В этой задаче изучается поведение давления в жидкости, связанное с волнами в трубе. В заданиях рассматривается гидравлический удар, который проявляется при медленном и быстром перекрытии управляющих клапанов. В задаче изучаются невязкие жидкости и их течение. Оно одномерное. Считайте, что трубы и клапаны жесткие, однако сжимаемость жидкости нужно иногда учитывать. Пусть элемент жидкости объема $V_0$ находится в равновесии при давлении $P_0$. Тогда если давление изменится на $\Delta P$, то его объем изменится на $\Delta V$, и он будет пропорционален $\Delta P$: $$\Delta P = -B~ \frac{\Delta V}{V_0}$$ где $B$ — модуль всестороннего сжатия жидкости. Для воды можно считать, что плотность в состоянии равновесия равна$\rho_0=1.0\times 10^3~\rm кг/м^3 $ и $B=2.2 ~\rm ГПа$.
Часть A. Избыточное давление и распространение волны давления (2.2 балла) По цилиндрической трубе длины $L$ в установившемся режиме течет вода в направлении $+x$. Ее скорость $v_0$, плотность $\rho_0$ и давление $P_0$. Как показано на рисунке 1, труба соединена с резервуаром глубины $h$, а второй конец трубы открывается в атмосферу, где давление равно $P_a$. Пусть клапан на конце трубы мгновенно закрывают, и прилегающий к клапану элемент воды испытывает скачок давления $\Delta P_{\rm s} \equiv P_{\rm1} -P_{\rm 0}$ и скорости $\Delta v =v_1- v_0$, причем $v_{\rm1} \le 0$. Это вызывает продольную волну избыточного давления $\Delta P_{\rm s}$, распространяющуюся в направлении $-x$ со скоростью $c$.
Избыточное давление $\Delta P_{\rm s}$ и скачок скорости $\Delta v$ связаны следующим образом: $\Delta P_{\rm s} = \alpha \rho_0 c \Delta v$. Скорость распространения $c$ представима в виде $c = \beta + \sqrt{\gamma B/\rho_0}$. Найдите $\alpha, \beta$ и $\gamma$. Найдите $\alpha, \beta$ и $\gamma$. Найдите $\alpha, \beta$ и $\gamma$.
Часть B. Модель клапана, управляющего потоком (1 балл) На рисунке 2 показана модель клапана $\rm {T}$ и поток жидкости через него. Клапан представляется в виде короткого отрезка $\Delta L$, радиуса $R$ на конце $A$ трубы. Выходное отверстие клапана имеет коническую форму, радиус суженной части равен $r$. Клапан открывается в атмосферу, где давление равно $P_a$. Силой тяжести, действующей на текущую жидкость, можно пренебречь. Жидкость считать несжимаемой, а поток установившимся. Элемент жидкости на входе в клапан имеет скорость $v_{\rm in}$, давление $P_{\rm in}$ и плотность $\rho_0$. На рисунке 2 линии тока и нормали к ним приведены только в качестве иллюстрации общей картины потока.  Известно, что после выхода струи из клапана в атмосферу, ее сечение будет уменьшаться, пока не достигнет минимального значения, когда линии тока оказываются снова параллельными. В этот момент скорость потока равна $v_c$, а радиус сечения потока равен $r_{\rm c} =r\sqrt C_{\rm c}$. Здесь $ C_{\rm c}$ — , и он зависит от отношения $r/R$ и угла $\beta$. Зависимость приведена в Таблице 1.
Рассчитайте $c$ и $\Delta P_s$, если параметры течения воды следующие: $v_0=4.0~{\rm м/с}$ и $v_1 = 0$.
Часть С. Гидравлический удар при быстром закрытии клапана (1.8 балла) Рассмотрим снова систему труба-резервуар (рис. 1). Если перегородить поток (полностью или частично закрыв клапан), возникнет волна давления, распространяющаяся в обратном направлении. Она отразится от конца $\rm B$ трубы, вернется к клапану и отразится от него. Таким образом, возникнет другая волна, и описанный процесс повторится. Поэтому наблюдается серия всплесков и падений давления, испытываемого элементом жидкости вблизи клапана. Это и называется .
Найдите избыточное давление $\Delta P_{\rm in} =P_{\rm in}-P_{\rm a}$ на входе в клапан, где линии тока параллельны. Ответ выразите через $\rho_0$, $v_{\rm in}$, $r$, $R$ и $C_c$. Во всех заданиях частей C и D рассматривается система труба-резервуар, приведенная на рисунке 1. Также используйте следующие предположения:
Найдите давление $P_0$ и скорость $v_0$ установившегося потока в трубе, когда клапан $\rm T$ полностью открыт ($r=R$) (см. рис. 1 и 2). Ответ выразите через $\rho_0, g, h$ и $P_{\rm a}$.
Часть D. Гидравлический удар при медленном закрытии клапана (5.0 баллов) Рассмотрим установившийся поток, описанный в пункте C1 (давление $P_0$ и скорость $v_0$). Теперь клапан закрывается медленно. Чтобы смоделировать процесс закрытия, разобьем его на шаги. Начиная с момента времени $t=0$, и далее каждые $\tau=2L/c$ происходит мгновенное изменение радиуса $r$ клапана. Сразу после каждого изменения радиуса поток вблизи клапана считайте установившимся (как в части B). Таким образом, давление и скорость потока вблизи клапана отличаются от этих величин в остальных частях трубы. Для каждого шага $n$ в таблице 2 приведены значения длительности этого шага и значение радиуса $r_n$. Также указаны обозначения давления в жидкости $P_n$ и скорости потока $v_n$ вблизи клапана. Плотность жидкости $\rho_0$ и скорость распространения волны $c$ можно считать постоянными. Пусть $n =0,1,2,3,4$. Определим $\Delta P_n =P_n-P_0$ и $\Delta v_n =v_n-v_0$. Работайте в приближении, что $P_h =P_0$.
Рассмотрим установившийся поток, описанный в пункте C1 (давление $P_0$ и скорость $v_0$). Затем в $t=0$ клапан мгновенно перекрывают ($r = 0$). Волна давления распространяется к резервуару со скоростью $c$. Давление $P_h=P_0+\rho_0gh$. Пусть $\tau =2L/c$. Чему равны давления $P(t)$ и скорости потока $v(t)$ в трубе, когда $t$ очень близко к $\tau/2$ и $\tau$?
Выразите $\Delta P_n/(\rho_0 c)$ через $\Delta P_{n-1}/(\rho_0 c)$, $v_{n-1}$ и $v_n$. Выражение должно быть справедливо для всех $n>0$, приведенных в таблице 2. Для $n=1,2,3$ получите также выражение для расчета $v_n$, если $v_{n-1}$ и $\Delta P_{n-1}/(\rho_0 c)$ известны.
Используйте результаты пункта D1 для потока, движущегося со скоростью $v_0=4.0~{\rm м/с}$. На миллиметровке в листах ответов постройте график зависимости $\Delta P$ от $\rho_0cv$. Точки пересечения ваших отрезков и участков кривых должны давать координаты $\rho_0cv_n$ и $\Delta P_n$ для $n=1,2,3,4$. Подпишите точки пересечения $(\rho_0cv_n,\Delta P_n)$ для всех $n$. Из графика оцените значения $\rho_0cv_n$ и $\Delta P_n$ (все в МПа) для $n=1,2,3,4$.
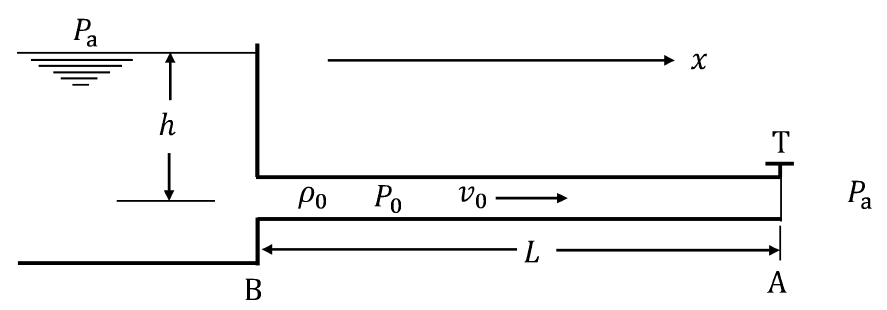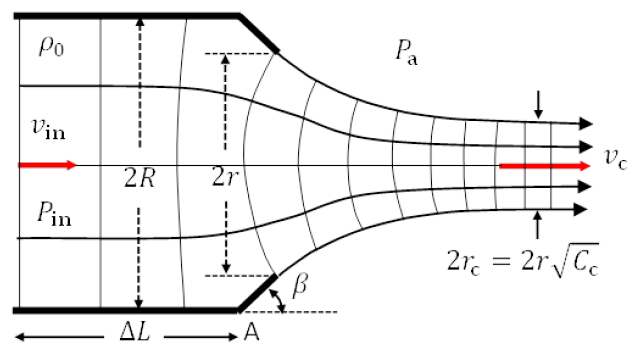
Избыточное давление $\Delta P_{\rm s}$ и скачок скорости $\Delta v$ связаны следующим образом: $\Delta P_{\rm s} = \alpha \rho_0 c \Delta v$. Скорость распространения $c$ представима в виде $c = \beta + \sqrt{\gamma B/\rho_0}$.   Найдите $\alpha, \beta$ и $\gamma$.

Рассчитайте $c$ и $\Delta P_s$, если параметры течения воды следующие: $v_0=4.0~{\rm м/с}$ и $v_1 = 0$.

Найдите избыточное давление $\Delta P_{\rm in} =P_{\rm in}-P_{\rm a}$ на входе в клапан, где линии тока параллельны. Ответ выразите через $\rho_0$, $v_{\rm in}$, $r$, $R$ и $C_c$.

Найдите давление $P_0$ и скорость $v_0$ установившегося потока в трубе, когда клапан $\rm T$ полностью открыт ($r=R$) (см. рис. 1 и 2). Ответ выразите через $\rho_0, g, h$ и $P_{\rm a}$.

Рассмотрим установившийся поток, описанный в пункте C1 (давление $P_0$ и скорость $v_0$). Затем в $t=0$ клапан мгновенно перекрывают ($r = 0$). Волна давления распространяется к резервуару со скоростью $c$. Давление $P_h=P_0+\rho_0gh$. Пусть $\tau =2L/c$. Чему равны давления $P(t)$ и скорости потока $v(t)$ в трубе, когда $t$ очень близко к $\tau/2$ и $\tau$?

Выразите $\Delta P_n/(\rho_0 c)$ через $\Delta P_{n-1}/(\rho_0 c)$, $v_{n-1}$ и $v_n$. Выражение должно быть справедливо для всех $n>0$, приведенных в таблице 2.   Для $n=1,2,3$ получите также выражение для расчета $v_n$, если $v_{n-1}$ и $\Delta P_{n-1}/(\rho_0 c)$ известны.

Используйте результаты пункта D1 для потока, движущегося со скоростью $v_0=4.0~{\rm м/с}$.   На миллиметровке в листах ответов постройте график зависимости $\Delta P$ от $\rho_0cv$. Точки пересечения ваших отрезков и участков кривых должны давать координаты $\rho_0cv_n$ и $\Delta P_n$ для $n=1,2,3,4$.   Подпишите точки пересечения $(\rho_0cv_n,\Delta P_n)$ для всех $n$.   Из графика оцените значения $\rho_0cv_n$ и $\Delta P_n$ (все в МПа) для $n=1,2,3,4$.
Темы:
T, Механика, Гидродинамика, 2021, Азиатские, Ударная волна